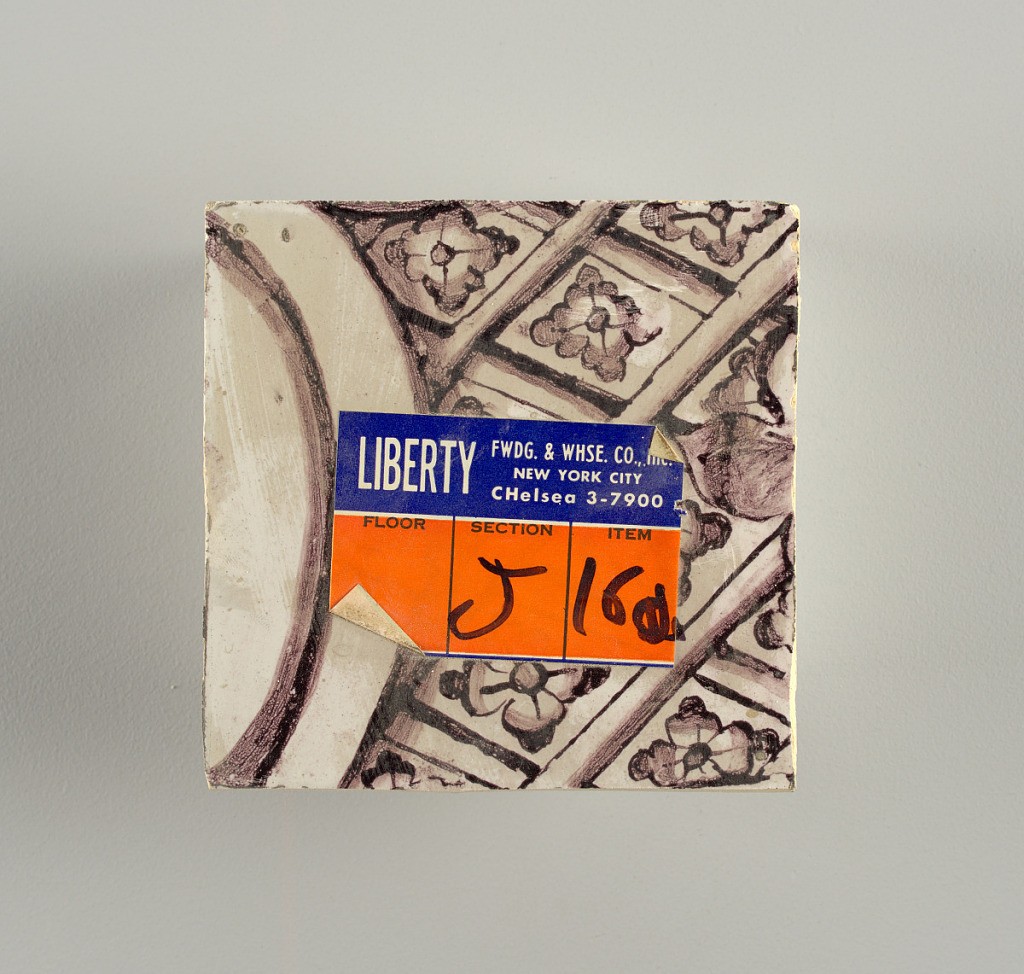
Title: Wall facing
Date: ca. 1725
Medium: tin-glazed earthenware, underglaze
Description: Two vertical rectangles, twenty-three tiles high.  A) Nine tiles wide at top; seven tiles wide at bottom.  B) Ten and one-half tiles wide.

Arabesque design of foliage.  A) with centered figure of Justice under a canopy.  B) with centered urn.